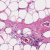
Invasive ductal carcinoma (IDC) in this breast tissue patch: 0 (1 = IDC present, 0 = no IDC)